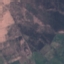
Label: HerbaceousVegetation